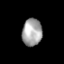
Tissue: lung
Cell type: Epithelial cells
Senescence score: 0.611
Nuclear area (px): 532
Mean DAPI intensity: 165.299